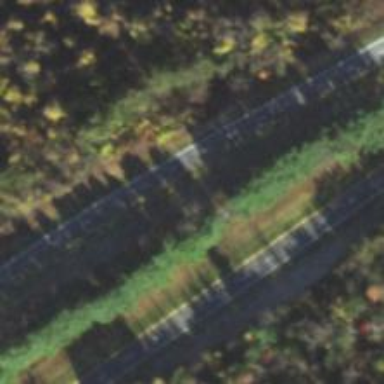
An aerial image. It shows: Trunk highway with expressway features.